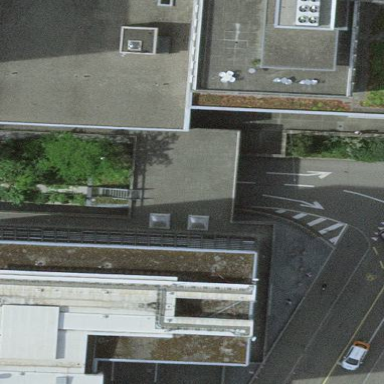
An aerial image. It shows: Roof covered with grass.